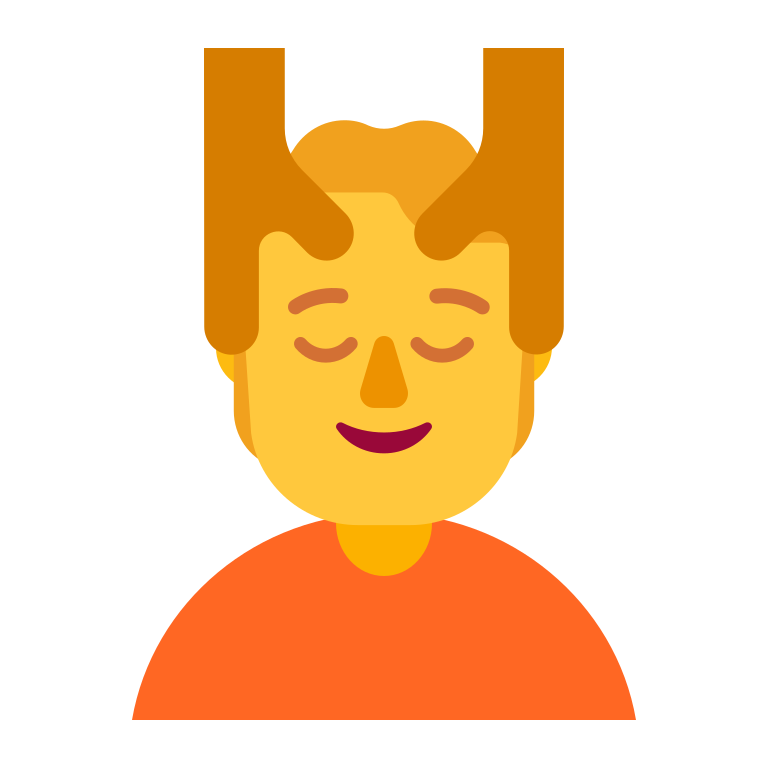
person getting massage flat default